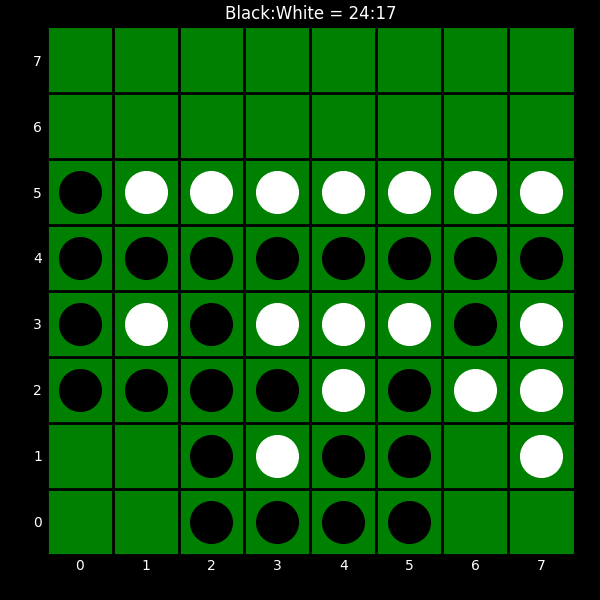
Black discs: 24
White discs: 17